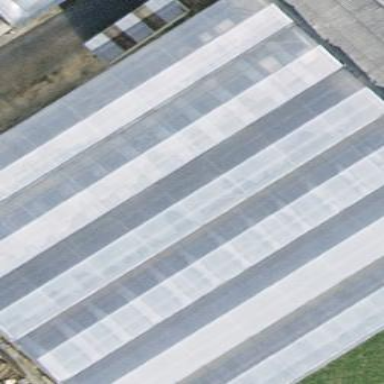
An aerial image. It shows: Greenhouse.